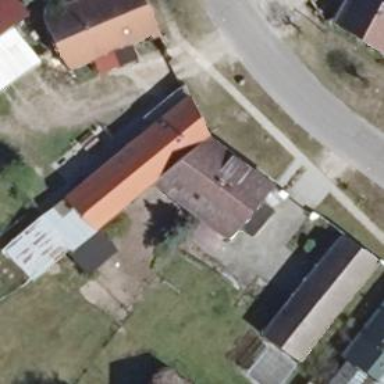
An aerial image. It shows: Simple and straightforward house.